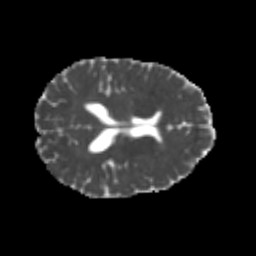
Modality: MD
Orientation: axial
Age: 20
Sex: female
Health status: healthy
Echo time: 0.074 s